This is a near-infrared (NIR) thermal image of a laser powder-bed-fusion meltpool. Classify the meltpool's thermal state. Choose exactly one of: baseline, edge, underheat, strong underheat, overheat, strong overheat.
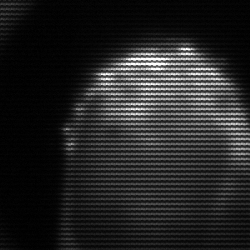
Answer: edge